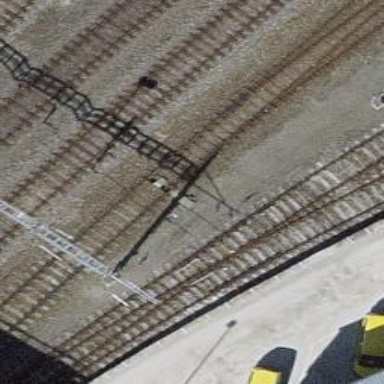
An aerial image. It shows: Yard with single rail track. The railway track is electrified with contact line for service purposes.